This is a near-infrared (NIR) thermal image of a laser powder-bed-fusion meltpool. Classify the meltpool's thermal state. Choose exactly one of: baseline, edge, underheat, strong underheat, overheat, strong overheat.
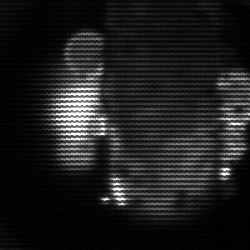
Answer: strong underheat